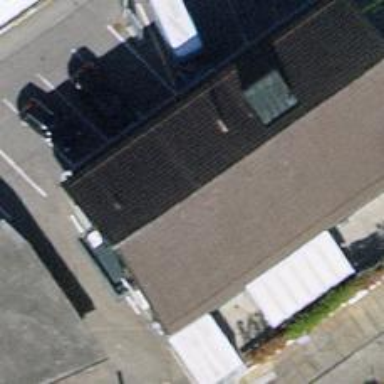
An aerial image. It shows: Post office.